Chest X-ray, AP view. Patient: 65 years old, sex F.
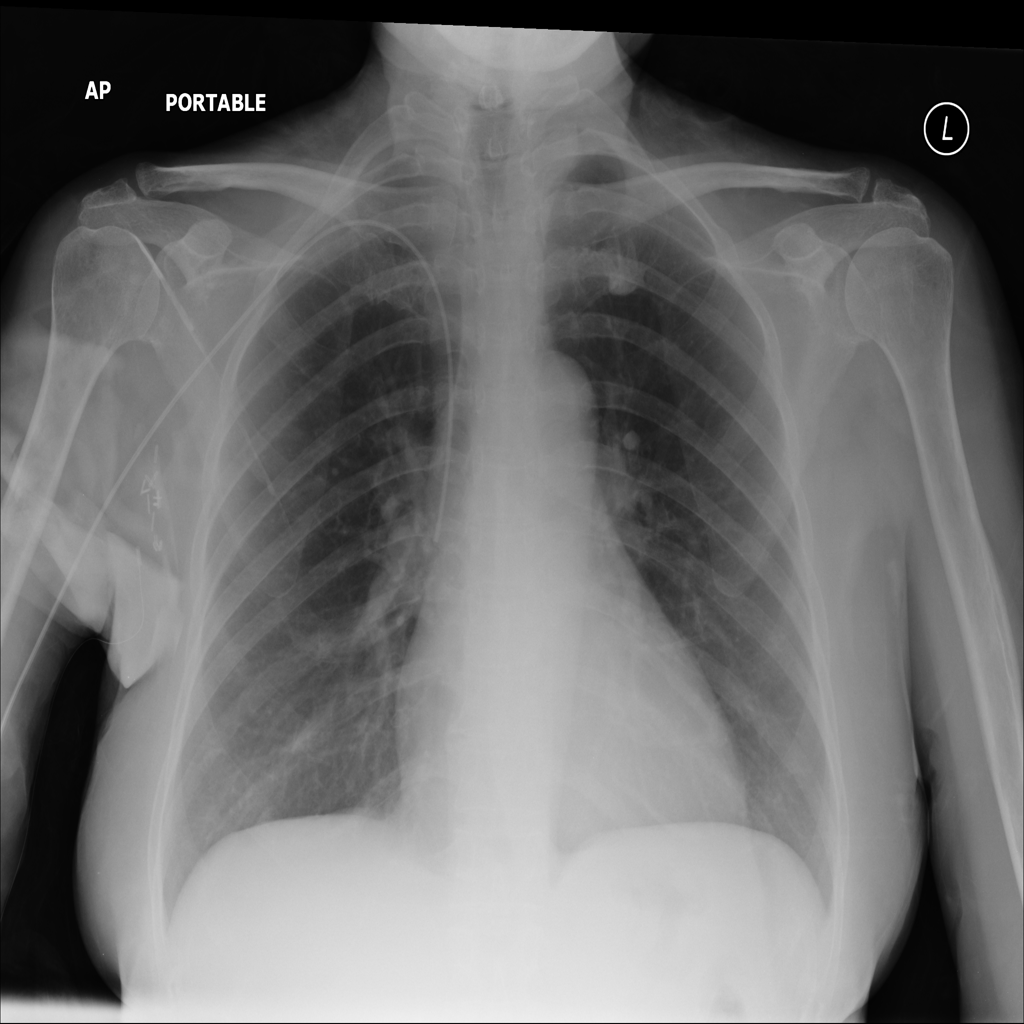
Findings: No Finding